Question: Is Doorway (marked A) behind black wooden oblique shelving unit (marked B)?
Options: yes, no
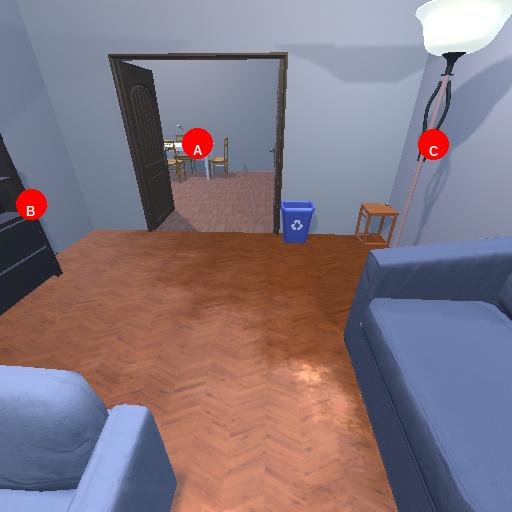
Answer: yes